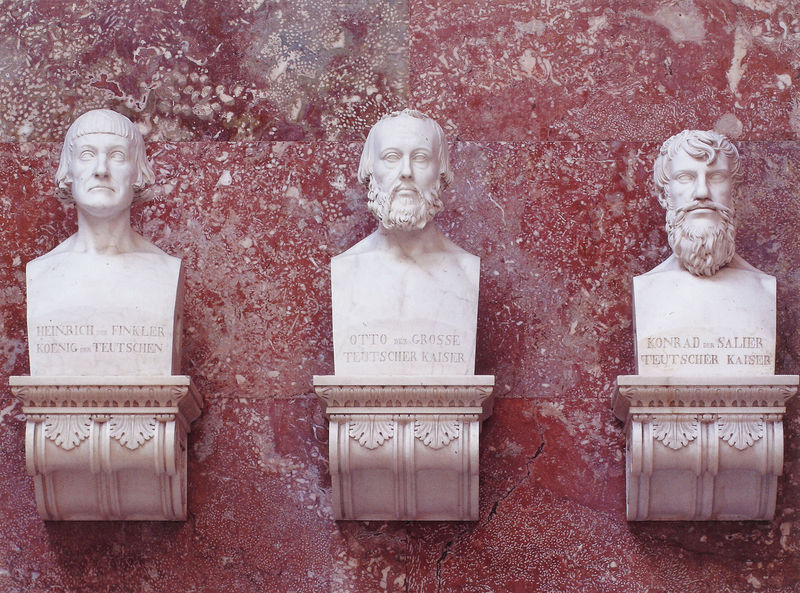
Titel: Walhalla in Donaustauf
Künstler: Leo von Klenze
Standort: Donaustauf, Walhalla (EU - D - Bayern)
Schlagwörter: weiß, frisur, frisuren, köpfe, marmor, männer, rot, ornament, bart, bärte, wand, augen, sockel, haare, drei, rosa, schrift, kaiser, könig, ernst, inschrift, büste, deutsch, foto, fotografie, otto, mittelalter, könige, konsole, büsten, gips, mamor, akanthus, walhalla, heinrich, ruhmeshalle, regensburg, bartlos, pagenkopf, deutsche kaiser, konrad, kaitelle, donaustauf, wanbd, ottonen, teutsch, salier, otto der große, köenig